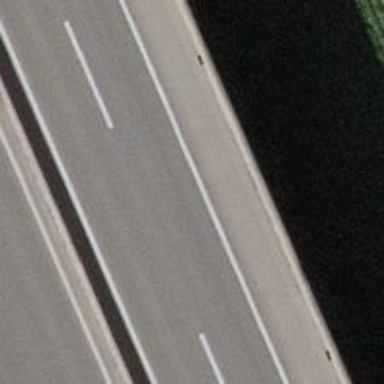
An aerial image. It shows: Viaduct bridge on asphalt motorway.